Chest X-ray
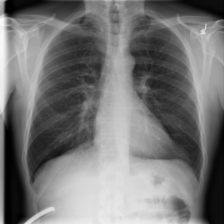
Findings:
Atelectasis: negative
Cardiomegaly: negative
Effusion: negative
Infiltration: negative
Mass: negative
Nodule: negative
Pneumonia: negative
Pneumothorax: negative
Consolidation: negative
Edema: negative
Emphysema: negative
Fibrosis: negative
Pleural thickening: negative
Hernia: negative